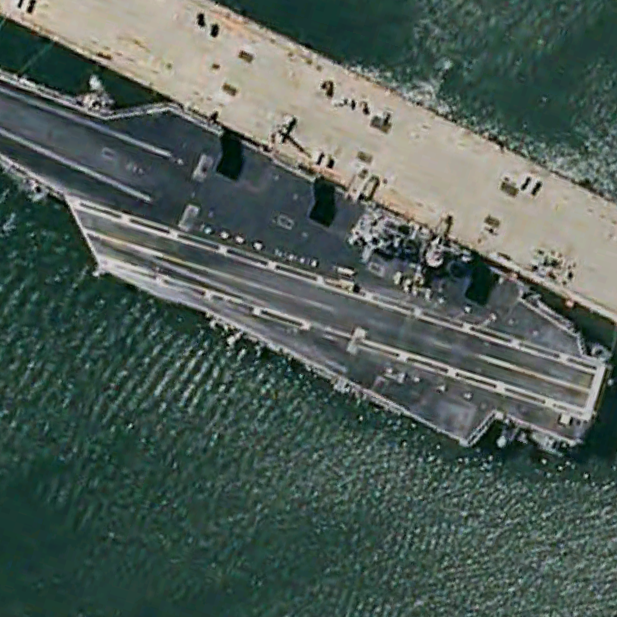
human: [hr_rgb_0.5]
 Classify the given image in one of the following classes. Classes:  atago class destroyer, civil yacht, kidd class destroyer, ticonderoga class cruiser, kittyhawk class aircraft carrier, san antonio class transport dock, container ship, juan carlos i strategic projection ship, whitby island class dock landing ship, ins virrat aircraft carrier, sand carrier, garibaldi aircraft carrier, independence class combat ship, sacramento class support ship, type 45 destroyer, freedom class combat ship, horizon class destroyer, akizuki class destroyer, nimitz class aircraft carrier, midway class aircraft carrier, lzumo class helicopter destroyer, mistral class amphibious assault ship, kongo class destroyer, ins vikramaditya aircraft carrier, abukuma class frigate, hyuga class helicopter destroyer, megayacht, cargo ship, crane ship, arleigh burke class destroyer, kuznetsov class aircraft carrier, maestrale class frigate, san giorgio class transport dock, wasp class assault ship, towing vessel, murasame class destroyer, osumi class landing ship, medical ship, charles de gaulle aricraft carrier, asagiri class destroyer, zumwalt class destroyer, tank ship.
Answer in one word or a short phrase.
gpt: Nimitz class aircraft carrier